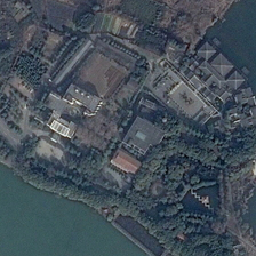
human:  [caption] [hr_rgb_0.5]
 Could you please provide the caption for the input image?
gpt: The buildings are beautiful and the water is green.

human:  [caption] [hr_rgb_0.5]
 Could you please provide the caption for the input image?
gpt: That is the coastal area.

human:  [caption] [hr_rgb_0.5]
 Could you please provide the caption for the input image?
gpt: The building is beautiful and the water is green.

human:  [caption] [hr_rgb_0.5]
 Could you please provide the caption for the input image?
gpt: This is the coastal area.

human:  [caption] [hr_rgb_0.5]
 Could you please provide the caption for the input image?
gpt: The building is beautiful and the water is green.